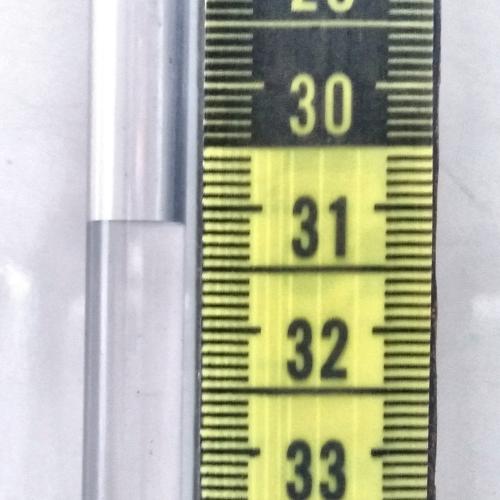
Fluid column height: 31.1 cm